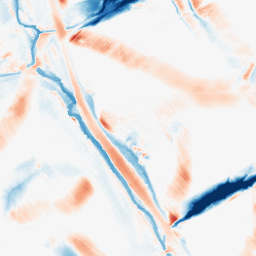
Category: morphological
Decomposition family: morphological_diamond
Decomposition parameters: operation: average
radius: 20
Upsampling method: bicubic
Upsampling parameters: scale: 8
Upsampling scale: 8